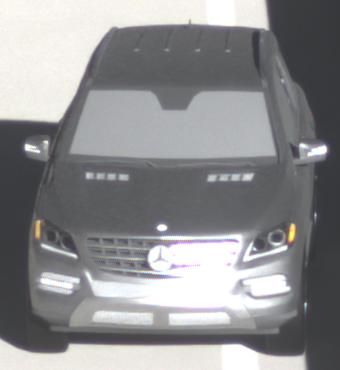
Make: Mercedes-Benz
Model: ML 350
Detailed model: M-Class (166)
Model produced from: 2011/11
Model produced until: 2014/10
Doors: 5
Color: gray
Road condition: dry road
Daytime: morning or afternoon
Contrast: high contrast